Interaction volume radius: 5 \u00c5
Interaction volume height: 15 \u00c5
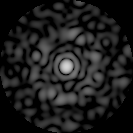
Disorder parameter: 0.8025